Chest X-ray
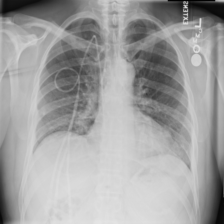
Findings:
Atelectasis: negative
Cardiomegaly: negative
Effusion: negative
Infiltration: negative
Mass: negative
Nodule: negative
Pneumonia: negative
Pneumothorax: negative
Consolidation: negative
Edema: negative
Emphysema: negative
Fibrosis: negative
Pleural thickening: negative
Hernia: negative